Interaction volume radius: 5 \u00c5
Interaction volume height: 15 \u00c5
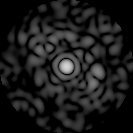
Disorder parameter: 0.8727